Aerial crown-view tile of a tropical tree (Barro Colorado Island, Panama), acquired 20250414:
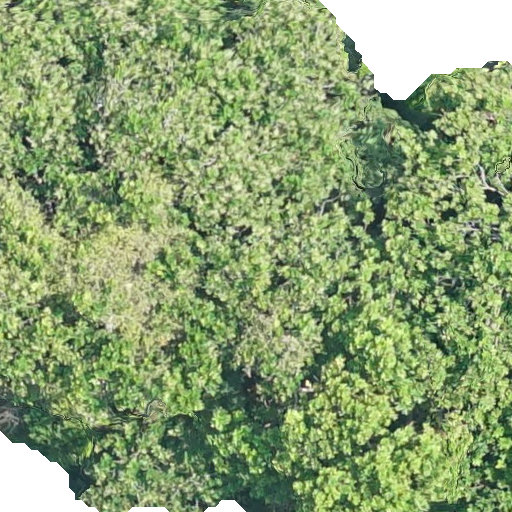
Species: Anacardium excelsum
GBIF accepted scientific name: Anacardium excelsum
Crown area: 518.971 m²